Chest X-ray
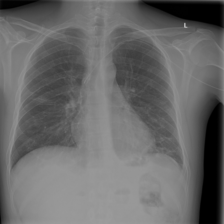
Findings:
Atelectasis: negative
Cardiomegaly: negative
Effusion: positive
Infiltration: positive
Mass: negative
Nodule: positive
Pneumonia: negative
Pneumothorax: negative
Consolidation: negative
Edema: negative
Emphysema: negative
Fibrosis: negative
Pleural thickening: negative
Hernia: negative